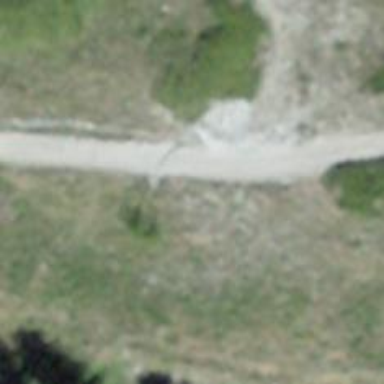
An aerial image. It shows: Path surfaced with fine gravel.